Question: This seems like an easy task but I cant manage to do it.
I am loading <URL> on a web view and I want to remove the footer from display:

On my web view I have tried several things but I see no result in page loading
'''
@Override public void onPageFinished(WebView view, String url)
{
wburl.loadUrl("javascript:(function() { " +
"document.getElementsByTagName('primary-footer')[0].style.display="none"; " +
"})()");
}
'''
Any ideas ?
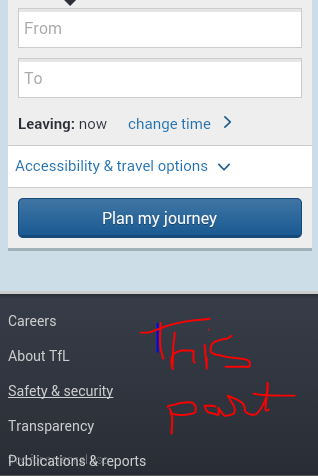
Answer: You can try fetching the page programatically (you can use HttpUrlConnection) and then modify the page (add .footer{display:none;} in the header styles) and load the modified page on the webview.